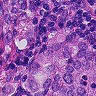
Metastatic tissue present: yes